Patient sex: M
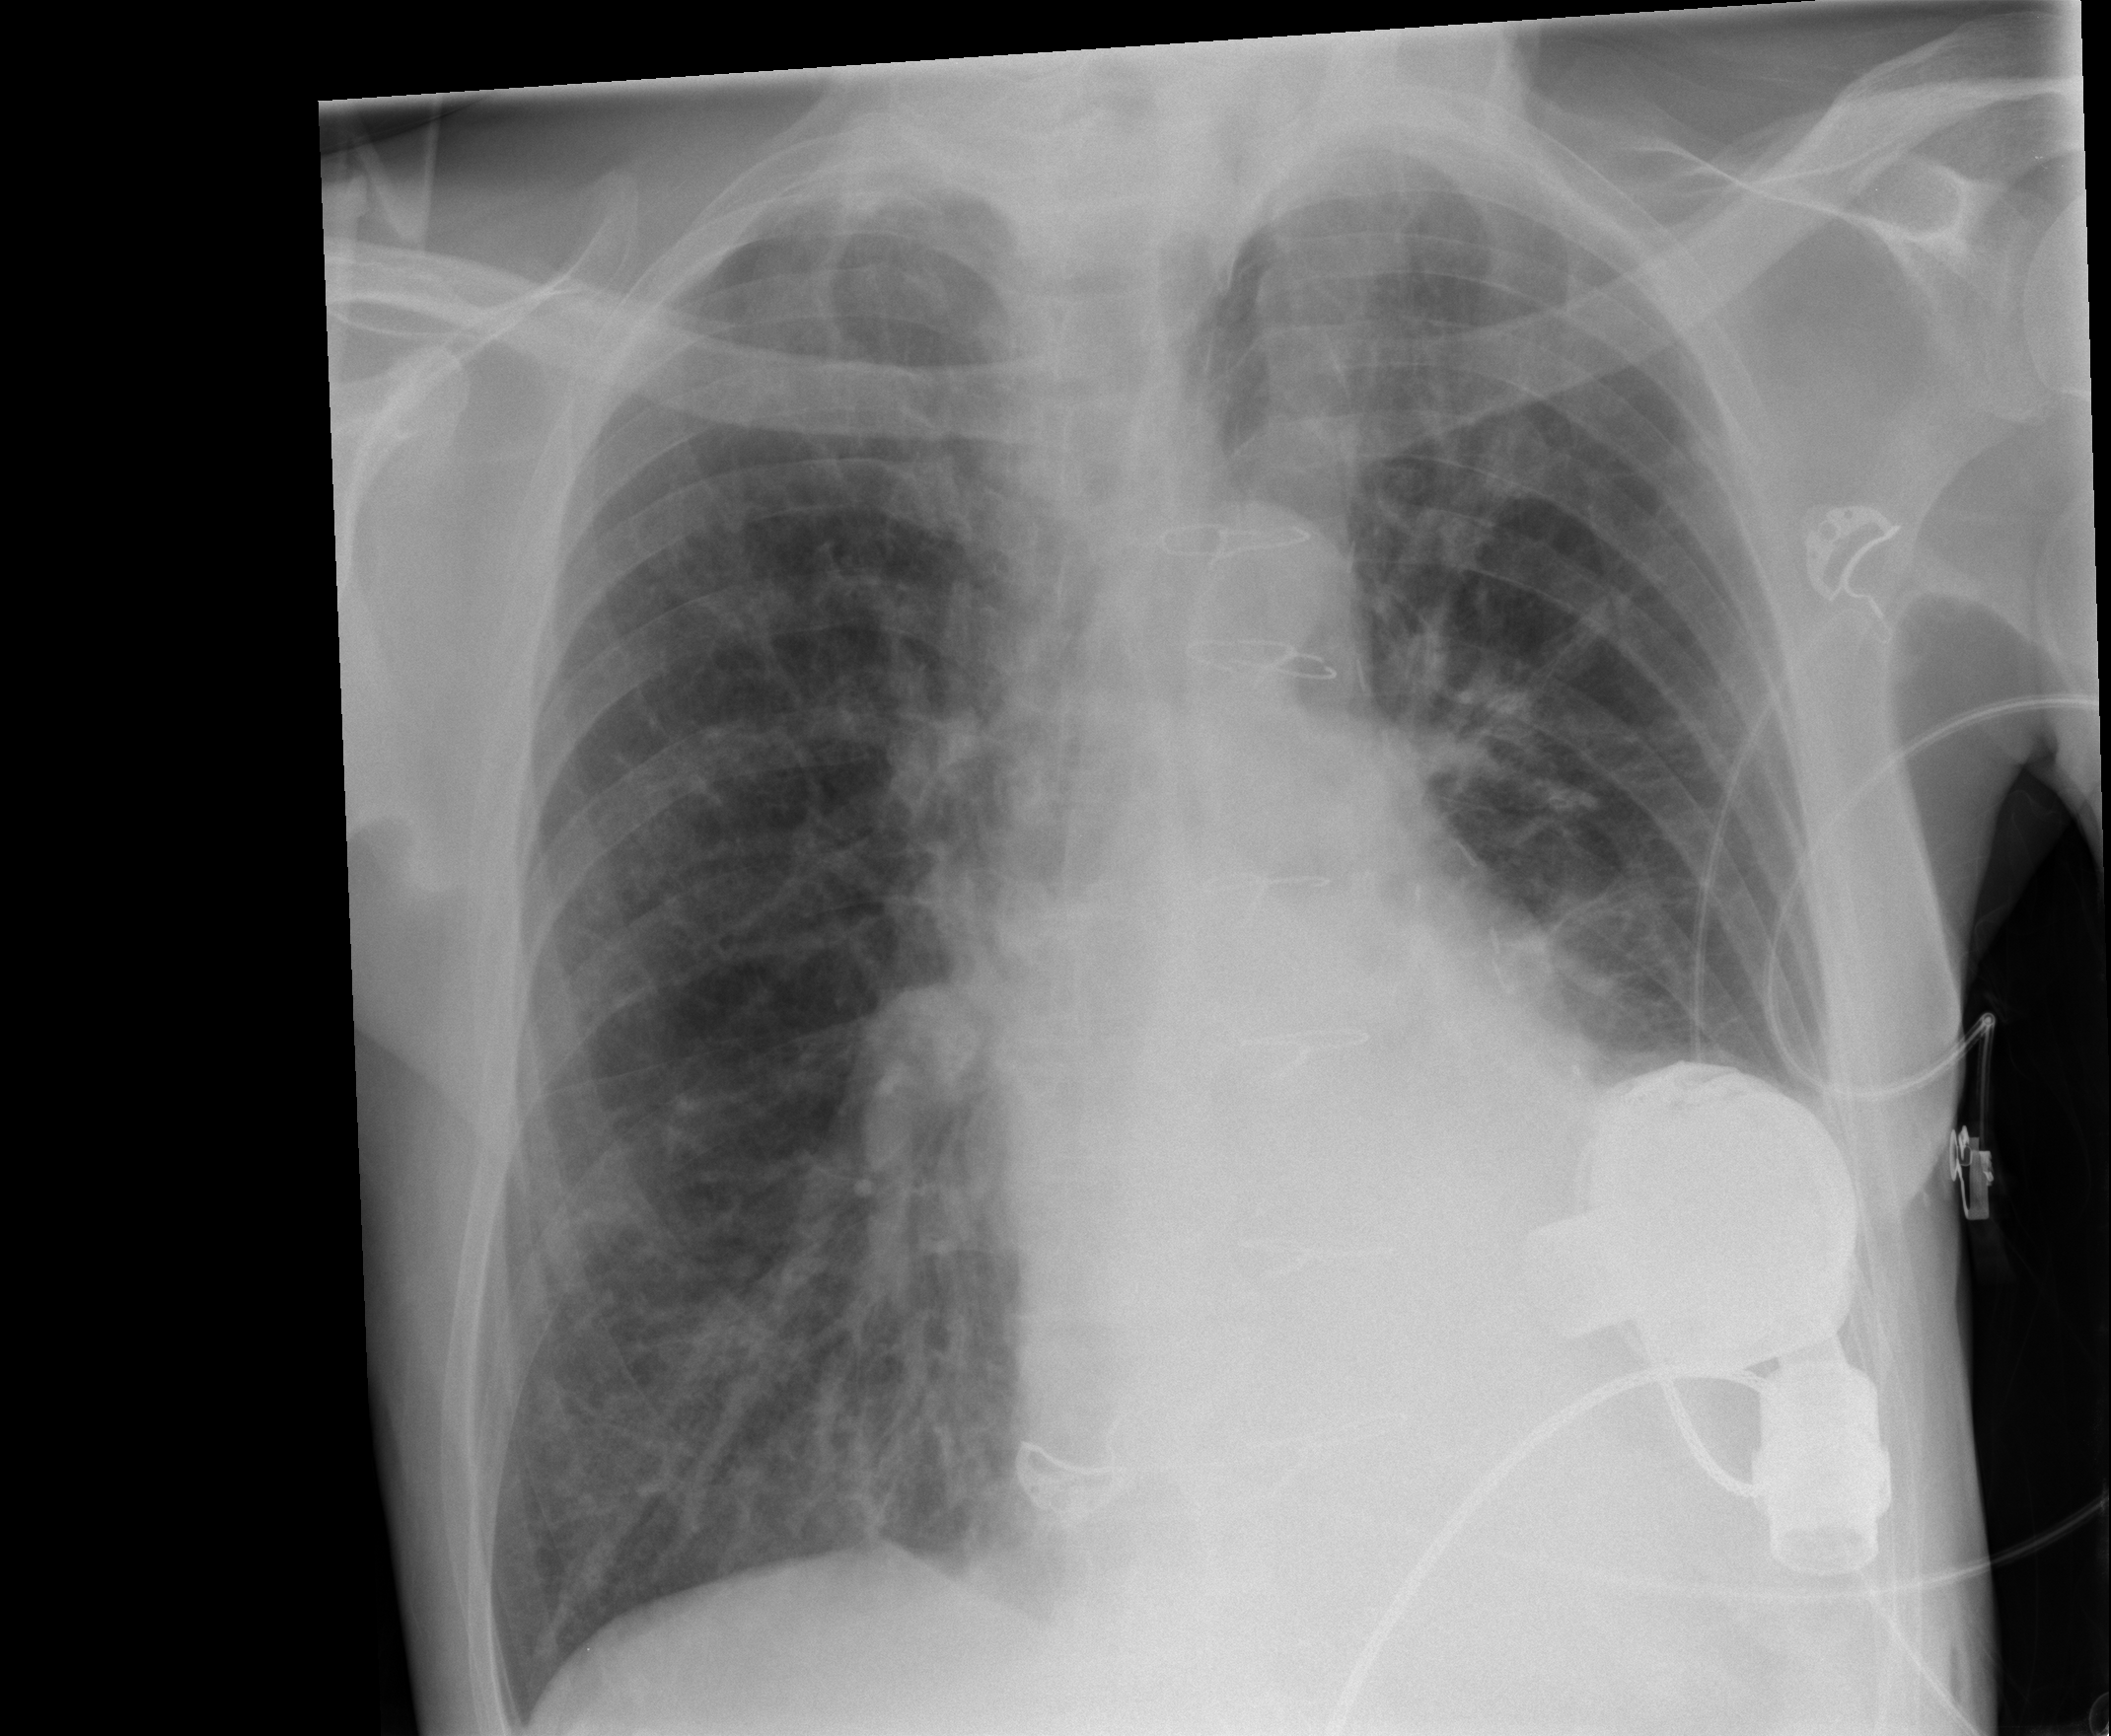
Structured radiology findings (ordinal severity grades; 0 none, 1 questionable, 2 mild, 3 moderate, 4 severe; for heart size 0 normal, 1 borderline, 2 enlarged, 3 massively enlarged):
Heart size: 0
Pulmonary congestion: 1
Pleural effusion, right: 0
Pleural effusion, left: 0
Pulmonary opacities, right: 0
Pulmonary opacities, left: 0
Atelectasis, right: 2
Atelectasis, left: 2